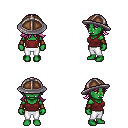
a pixel art fantasy rpg character, female body template, orc, green skin, maroon pirate shirt, white pants, pink loose hair, chain helm, cloth bracers, four views (front, back, left, right), 2x2 character sprite sheet, small pixel art, hard edges, no anti-aliasing